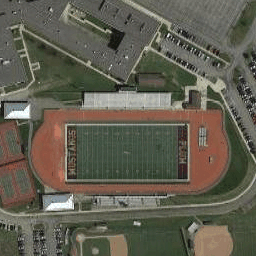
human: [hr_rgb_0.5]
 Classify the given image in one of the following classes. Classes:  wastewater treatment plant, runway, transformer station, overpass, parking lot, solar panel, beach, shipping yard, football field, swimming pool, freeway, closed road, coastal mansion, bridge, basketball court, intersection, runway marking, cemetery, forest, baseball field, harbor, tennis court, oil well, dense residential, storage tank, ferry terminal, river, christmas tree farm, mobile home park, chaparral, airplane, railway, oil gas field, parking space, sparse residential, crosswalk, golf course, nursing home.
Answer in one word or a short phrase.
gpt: football field